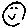
Label: smiley face